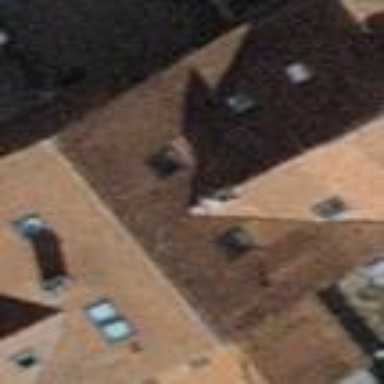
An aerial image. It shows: Building with tile roof.